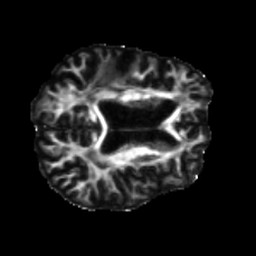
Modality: FA
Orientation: axial
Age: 75
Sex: male
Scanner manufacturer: siemens
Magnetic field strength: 3 T
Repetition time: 5.25 s
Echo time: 0.08 s